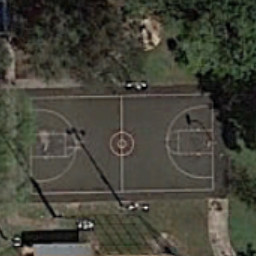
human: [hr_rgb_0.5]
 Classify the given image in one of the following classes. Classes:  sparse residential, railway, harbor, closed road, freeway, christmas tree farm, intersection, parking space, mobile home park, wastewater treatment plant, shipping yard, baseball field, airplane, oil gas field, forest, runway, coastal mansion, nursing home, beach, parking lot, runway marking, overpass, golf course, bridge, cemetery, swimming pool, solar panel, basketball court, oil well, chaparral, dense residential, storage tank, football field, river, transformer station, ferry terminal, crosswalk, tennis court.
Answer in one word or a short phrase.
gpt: basketball court